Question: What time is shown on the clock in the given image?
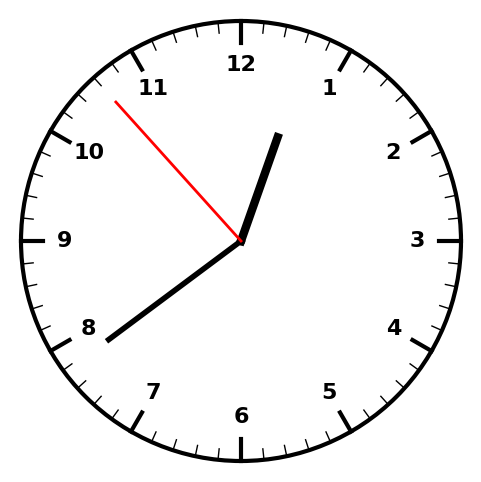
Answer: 12:38:53